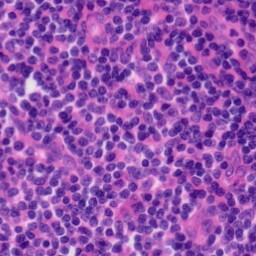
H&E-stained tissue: Tonsil